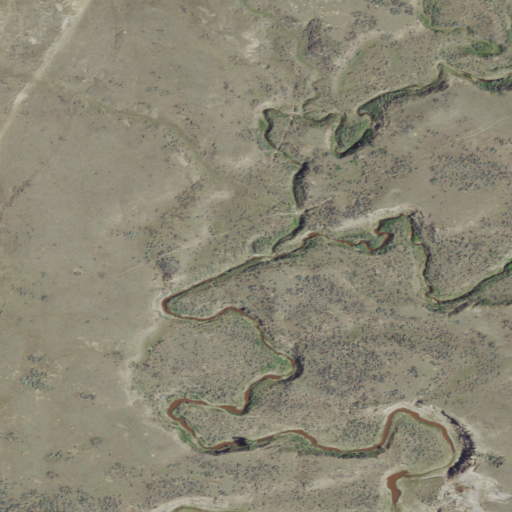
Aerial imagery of valley in Montana named Anderson Coulee containing grassland and shrub